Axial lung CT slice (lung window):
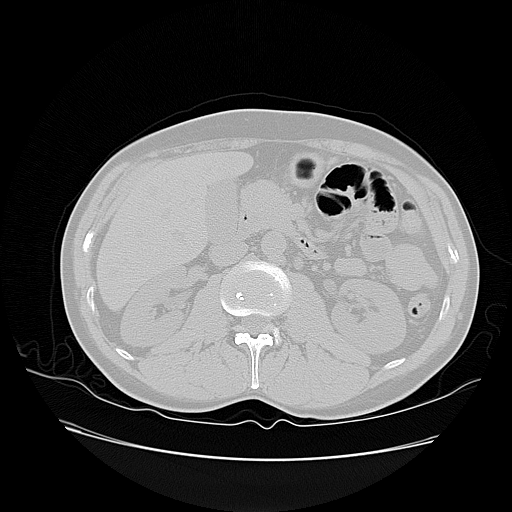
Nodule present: no